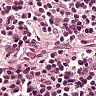
Metastatic tissue present: no